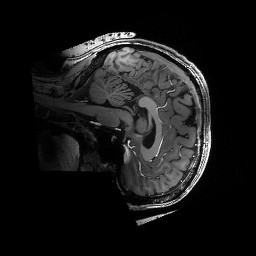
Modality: T1w
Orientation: sagittal
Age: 27
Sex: male
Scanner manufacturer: siemens
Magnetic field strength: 6.98 T
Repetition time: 3.1 s
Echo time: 0.00242 s